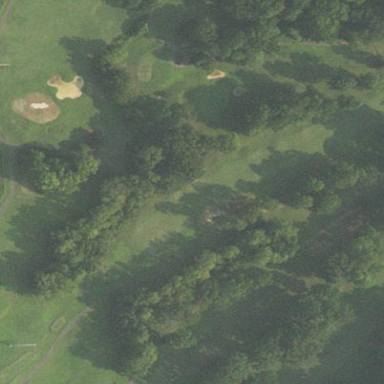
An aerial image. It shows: Area of rough grass used for golf.